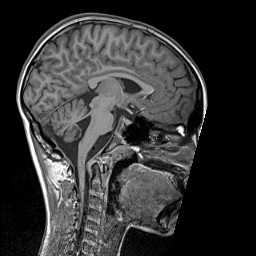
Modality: T1w
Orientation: sagittal
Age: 11
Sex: male
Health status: ill